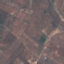
Land use / land cover: PermanentCrop